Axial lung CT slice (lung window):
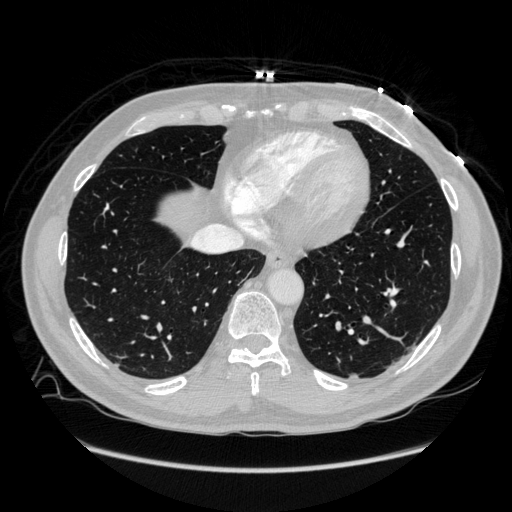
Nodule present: no